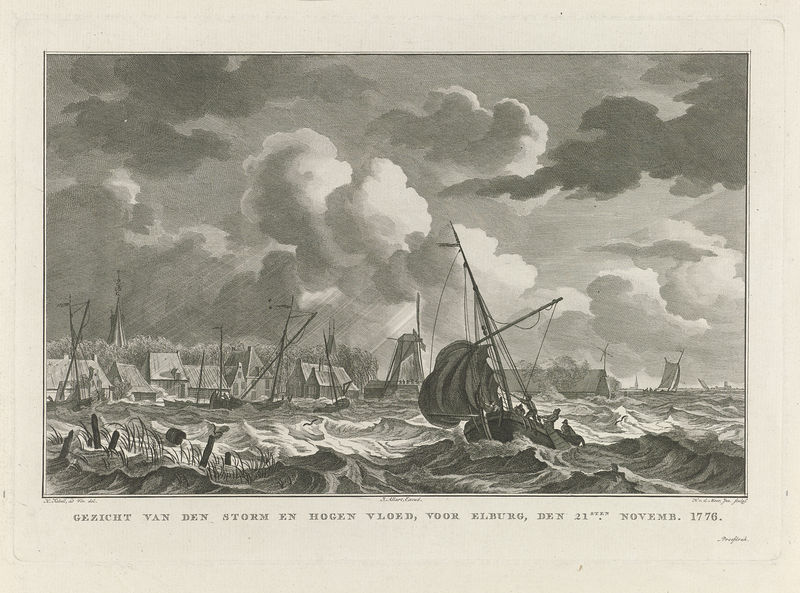
Titel: Storm bij Elburg
Künstler: Noach van der (II) Meer
Standort: Amsterdam
Institution: Rijksmuseum
Schlagwörter: bateaux, marine, gravure, ciel, eau, clocher, ville, maisons, port, voile, nuages, vague, vagues, mer, bateau, mat, tempête, inondation, nauffrage, innondation, inondations, ship